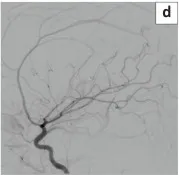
(d) Immediate post-procedure angiogram showed marked slowing of flow within the dilated median vein.
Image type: radiology (x_ray)